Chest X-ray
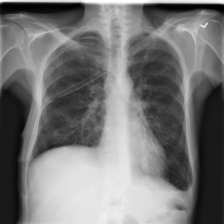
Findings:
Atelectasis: negative
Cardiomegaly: negative
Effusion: positive
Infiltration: negative
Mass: negative
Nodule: positive
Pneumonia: negative
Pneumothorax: positive
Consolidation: negative
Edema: negative
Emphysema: negative
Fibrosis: negative
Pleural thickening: negative
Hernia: negative